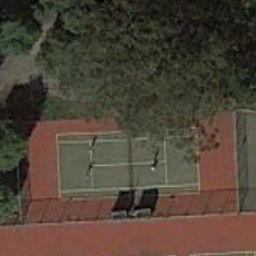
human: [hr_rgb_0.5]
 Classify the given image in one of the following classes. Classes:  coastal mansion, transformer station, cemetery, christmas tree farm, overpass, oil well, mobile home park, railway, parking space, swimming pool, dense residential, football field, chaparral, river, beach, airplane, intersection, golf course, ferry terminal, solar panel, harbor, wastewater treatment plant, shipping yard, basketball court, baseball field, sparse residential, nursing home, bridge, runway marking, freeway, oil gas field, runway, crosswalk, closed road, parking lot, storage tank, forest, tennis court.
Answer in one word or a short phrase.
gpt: tennis court